Question: Encounter a problem, how to rename existing xticklabels in lineplot using dictionary ?
Part of code:
'''
zodiac_order = ['Aries', 'Taurus', 'Gemini', 'Cancer', 'Leo', 'Virgo', 'Libra', 'Scorpio','Sagittarius', 'Capricorn', 'Aquarius', 'Pisces'] # df_one here is DataFrame
zodiac_counts = df_one["Zodiac"].value_counts()
plt.figure(figsize=(14,6))
zodiac = sns.lineplot(data=zodiac_counts, marker='o', color='mediumvioletred')
zodiac.yaxis.grid(True)
[plt.gca().spines[loc].set_visible(False) for loc in ['top', 'right']]
zodiac.set(xticklabels=zodiac_order) # made list to be in order according to real list of zodiacs
'''
I want to change language of , so have dictionary
'''
zodiacs_lt = {'Aries': 'Avinas',
'Taurus': 'Jautis',
'Gemini': 'Dvyniai',
'Cancer': 'Vezys',
'Leo': 'Liutas',
'Virgo': 'Mergele',
'Libra': 'Svarstykles',
'Scorpio': 'Skorpionas',
'Sagittarius': 'Saulys',
'Capricorn': 'Oziaragis',
'Aquarius': 'Vandenis',
'Pisces': 'Zuvys'
}
'''

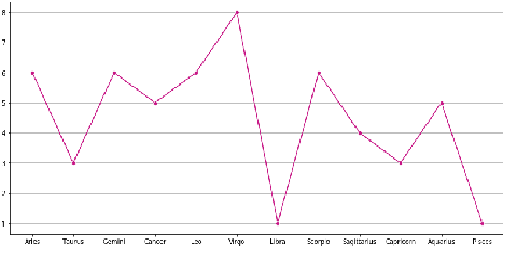
Answer: I assume your data are in a dataframe like this 'df':
'''
zodiac_order = ['Aries', 'Taurus', 'Gemini', 'Cancer', 'Leo', 'Virgo', 'Libra', 'Scorpio','Sagittarius', 'Capricorn', 'Aquarius', 'Pisces']
df = pd.DataFrame({'signs': zodiac_order,
'values': [6, 1, 6, 5, 6, 8, 1, 6, 4, 1, 5, 1]})
'''
output:
'''
signs values
0 Aries 6
1 Taurus 1
2 Gemini 6
3 Cancer 5
4 Leo 6
5 Virgo 8
6 Libra 1
7 Scorpio 6
8 Sagittarius 4
9 Capricorn 1
10 Aquarius 5
11 Pisces 1
'''
you can add a new column to this dataframe with the translated names of zodiac's signs:
'''
zodiacs_lt = {'Aries': 'Avinas',
'Taurus': 'Jautis',
'Gemini': 'Dvyniai',
'Cancer': 'Vezys',
'Leo': 'Liutas',
'Virgo': 'Mergele',
'Libra': 'Svarstykles',
'Scorpio': 'Skorpionas',
'Sagittarius': 'Saulys',
'Capricorn': 'Oziaragis',
'Aquarius': 'Vandenis',
'Pisces': 'Zuvys'}
df['new_signs'] = list(map(lambda x: zodiacs_lt[x], df['signs']))
'''
output:
'''
signs values new_signs
0 Aries 6 Avinas
1 Taurus 1 Jautis
2 Gemini 6 Dvyniai
3 Cancer 5 Vezys
4 Leo 6 Liutas
5 Virgo 8 Mergele
6 Libra 1 Svarstykles
7 Scorpio 6 Skorpionas
8 Sagittarius 4 Saulys
9 Capricorn 1 Oziaragis
10 Aquarius 5 Vandenis
11 Pisces 1 Zuvys
'''
Then you can proceed to plot by using 'new_signs' column:
'''
plt.figure(figsize=(14,6))
zodiac = sns.lineplot(data=df, x='new_signs', y='values', marker='o', color='mediumvioletred', sort=False)
zodiac.yaxis.grid(True)
[plt.gca().spines[loc].set_visible(False) for loc in ['top', 'right']]
plt.show()
'''
which gives:
<URL>
:
I deleted the line
'''
zodiac.set(xticklabels=zodiac_order) # made list to be in order according to real list of zodiacs
'''
which may cause bugs, I realized the same functionality with the 'sort=False' parameter in the 'sns.lineplot'